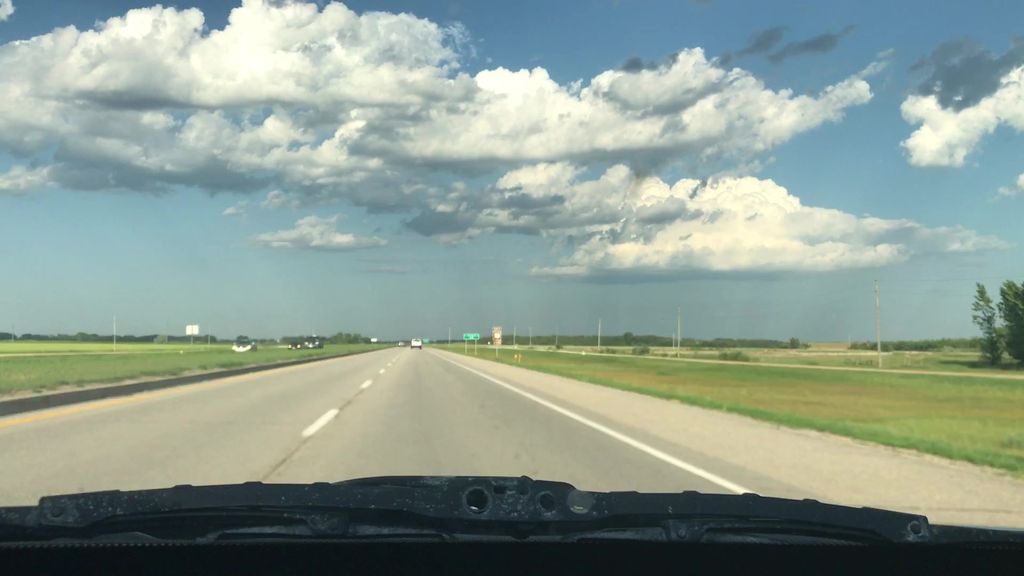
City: winnipeg